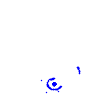
Particle: pion